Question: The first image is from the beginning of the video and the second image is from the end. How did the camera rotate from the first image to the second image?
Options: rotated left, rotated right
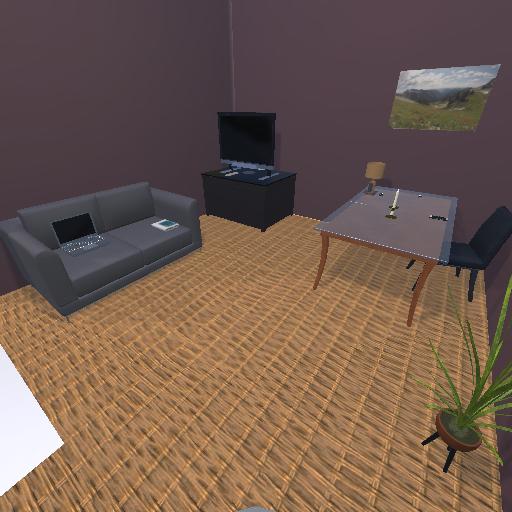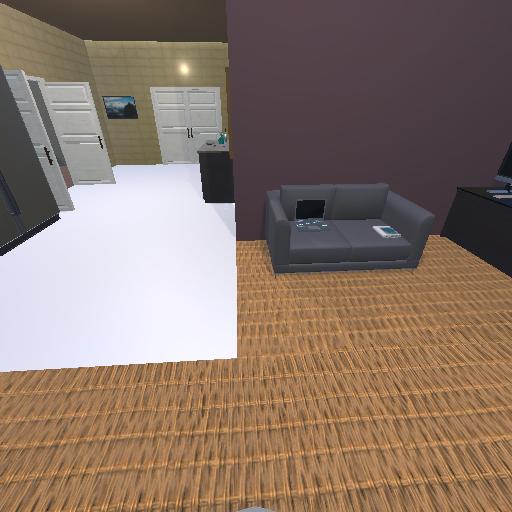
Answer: rotated left